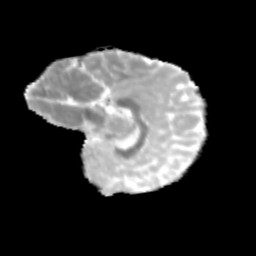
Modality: MD
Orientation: sagittal
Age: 10
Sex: male
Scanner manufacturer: siemens
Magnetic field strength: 3 T
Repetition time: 3.8 s
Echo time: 0.07 s